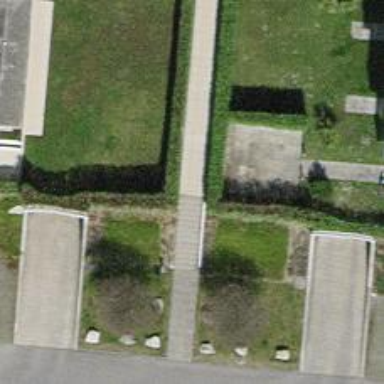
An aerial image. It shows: Set of concrete steps.